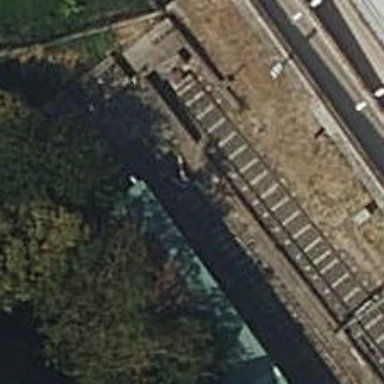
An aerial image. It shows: Railway buffer stop.